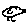
Label: bird